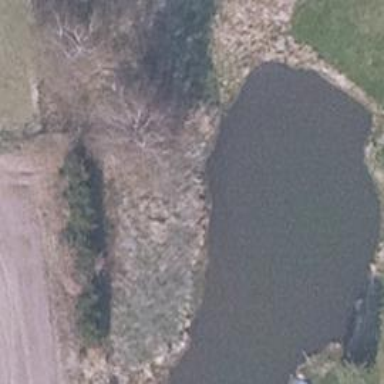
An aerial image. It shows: Peaceful pond surrounded by nature.